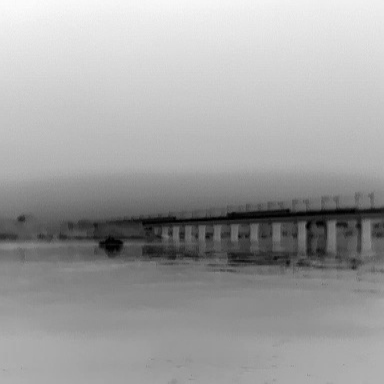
There is a warship in the infrared image.